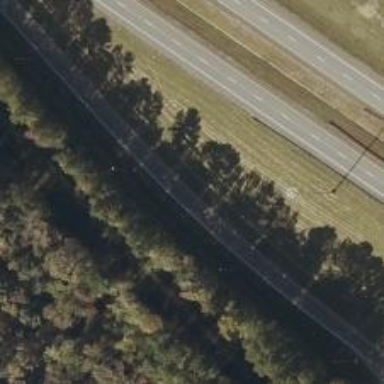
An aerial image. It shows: Trunk link highway.